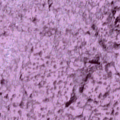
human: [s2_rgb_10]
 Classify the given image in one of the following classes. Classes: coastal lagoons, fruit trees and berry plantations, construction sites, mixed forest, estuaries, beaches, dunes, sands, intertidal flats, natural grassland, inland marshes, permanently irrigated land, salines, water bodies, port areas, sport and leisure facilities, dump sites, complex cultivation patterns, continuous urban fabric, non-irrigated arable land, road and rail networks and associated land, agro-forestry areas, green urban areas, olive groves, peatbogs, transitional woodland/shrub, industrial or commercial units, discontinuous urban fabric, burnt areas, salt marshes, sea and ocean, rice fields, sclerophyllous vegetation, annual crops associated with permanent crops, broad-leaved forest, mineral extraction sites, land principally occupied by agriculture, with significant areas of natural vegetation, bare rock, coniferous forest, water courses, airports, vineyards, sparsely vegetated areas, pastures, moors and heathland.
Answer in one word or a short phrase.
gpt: sea and ocean